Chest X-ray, PA view. Patient: 52 years old, sex M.
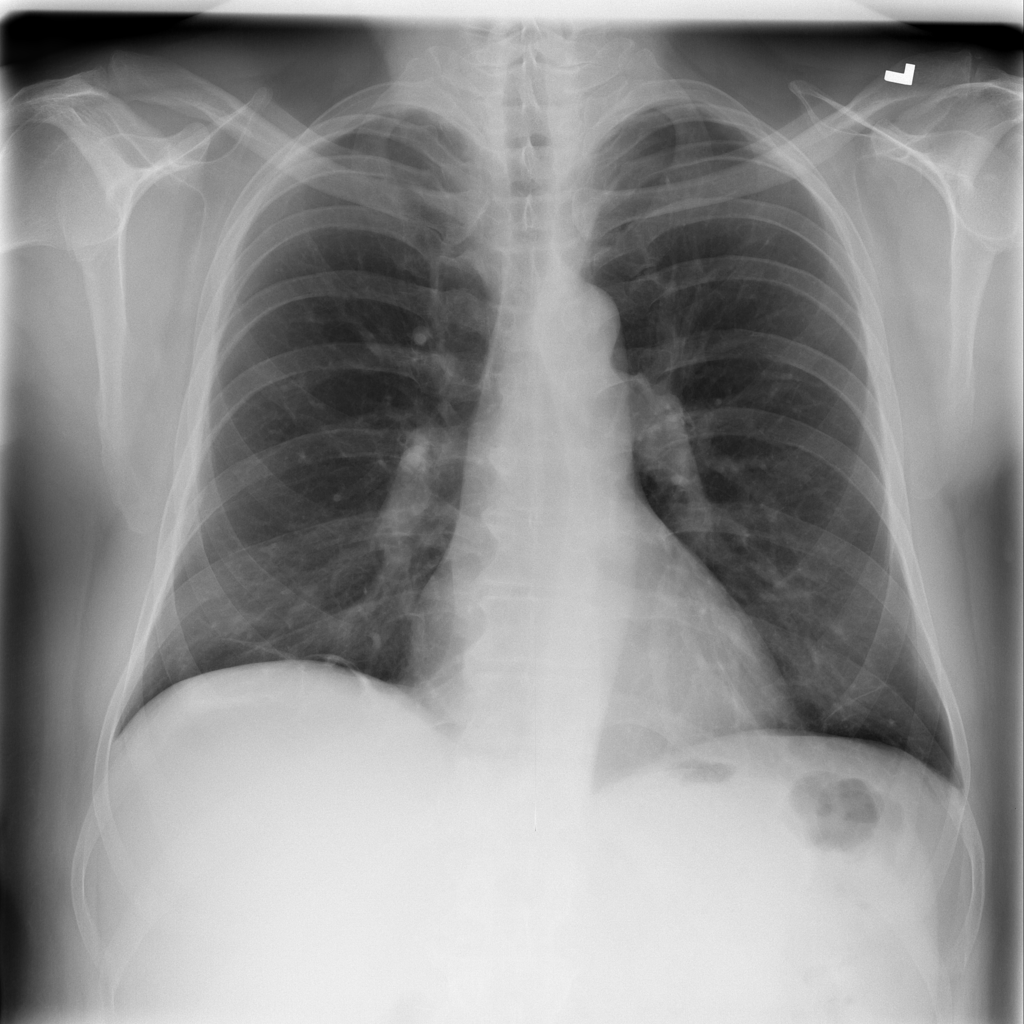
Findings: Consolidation